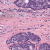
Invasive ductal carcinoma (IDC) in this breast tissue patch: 1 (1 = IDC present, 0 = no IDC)